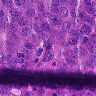
Metastatic tissue present: yes